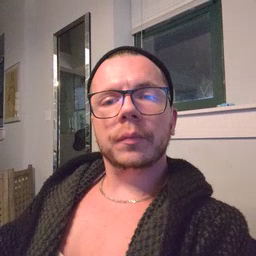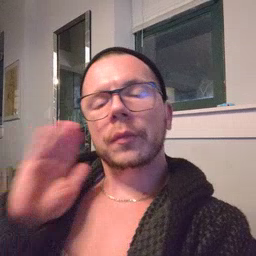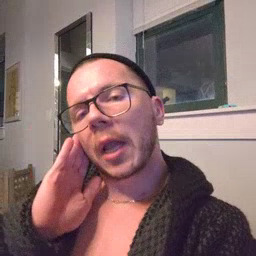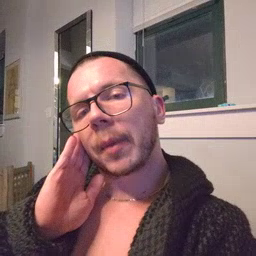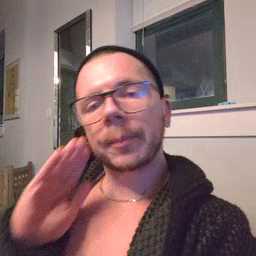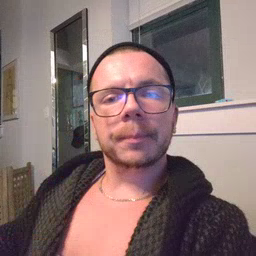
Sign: nap